Question: How do you always show the annotation callouts, i.e. don't hide them when you tab the map view?

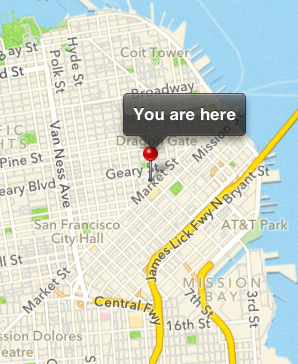
Answer: The callout is shown when an 'MKAnnotationView' is selected and the view's 'canShowCallout' property is set to 'YES'.
It is then hidden when that 'MKAnnotationView' is deselected. This occurs by tapping another annotation view, or by tapping outside of the currently selected annotation view.
As the delegate of 'MKMapView' (conforming to 'MKMapViewDelegate'), you are told when an annotation view is selected and deselected, but it's too late to do anything about it.
If you want to not deselect an annotation view, you should subclass 'MKAnnotationView' and override the 'setSelected:animated:' method and stop the annotation view from being deselected.